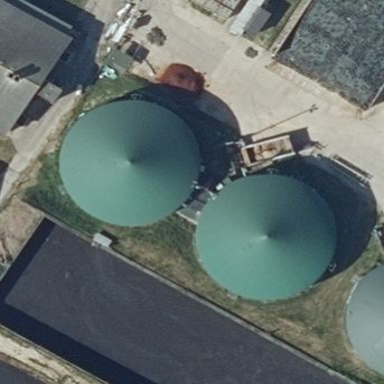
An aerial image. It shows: Round-shaped covered reservoir serving as digester building with power generator.